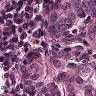
Metastatic tissue present: yes